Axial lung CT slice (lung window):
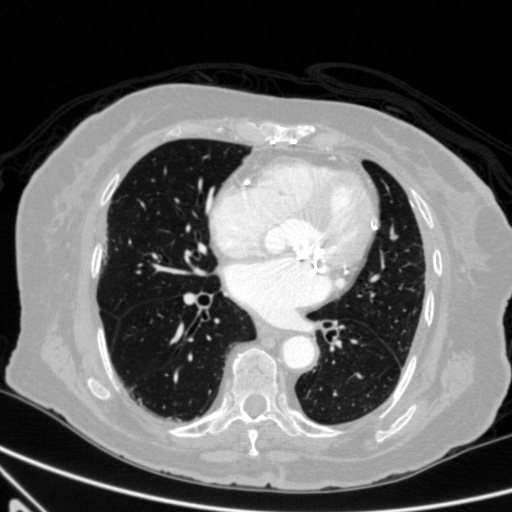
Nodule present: no